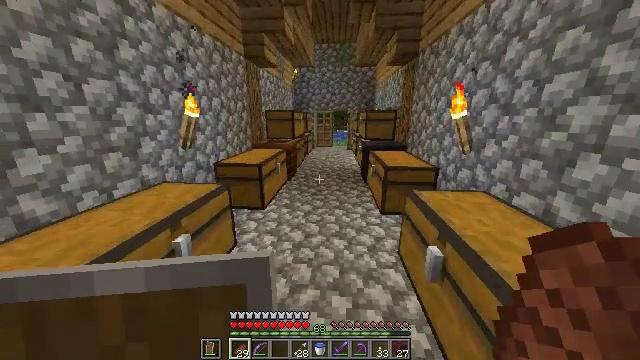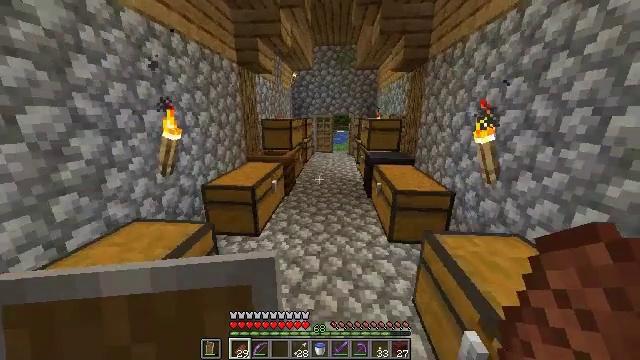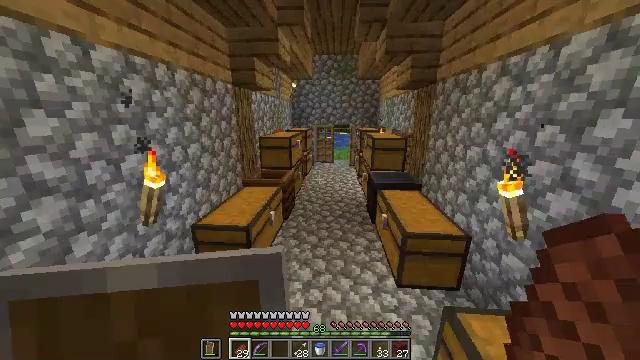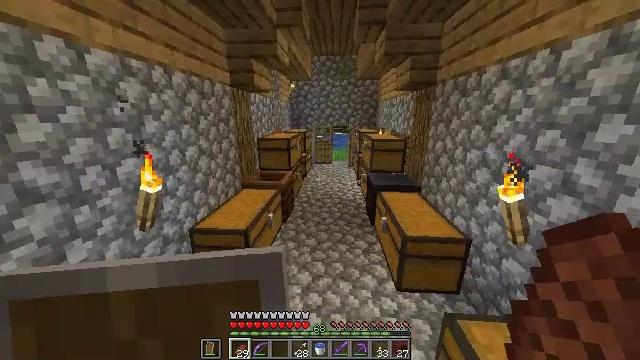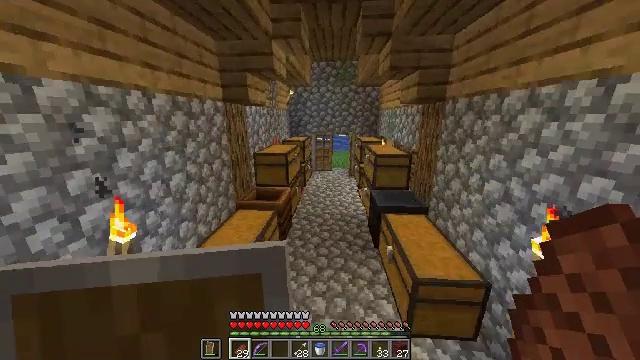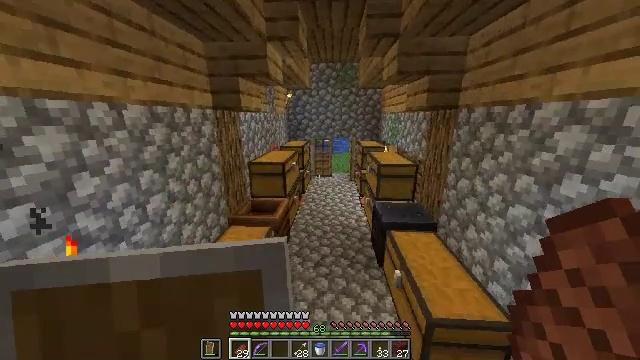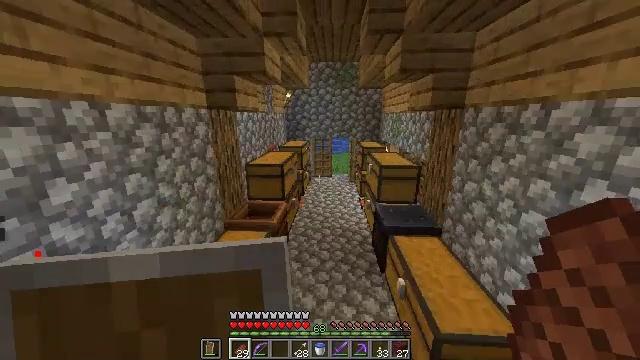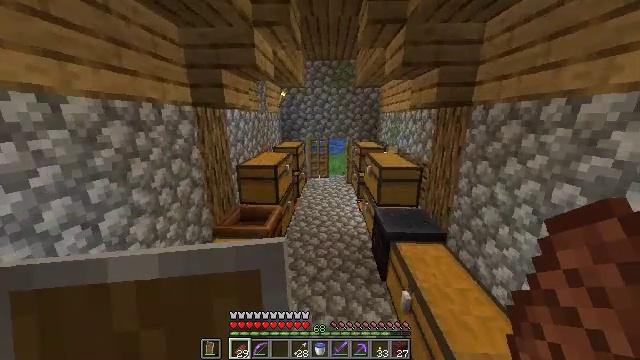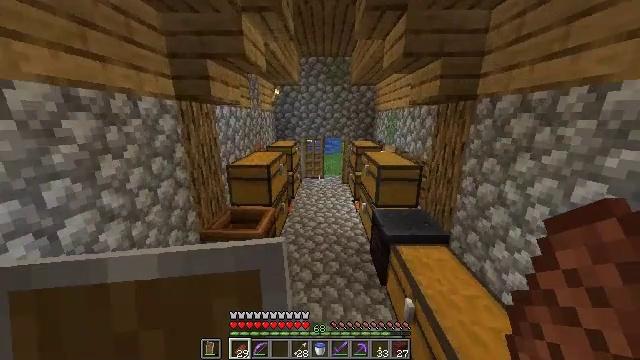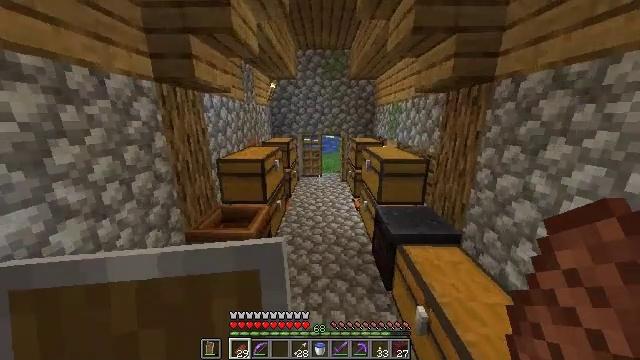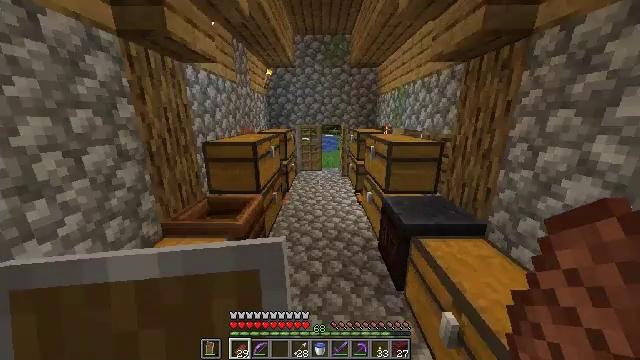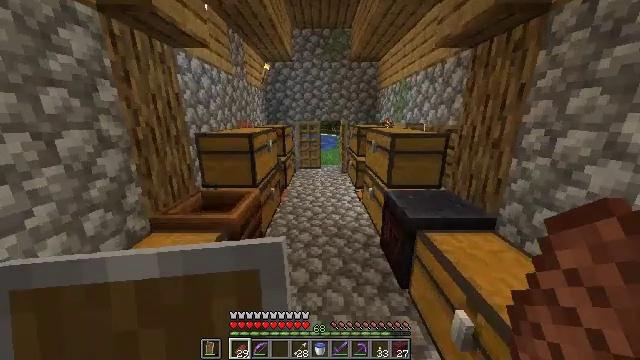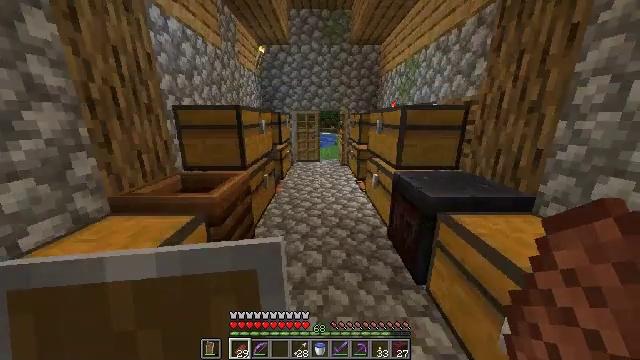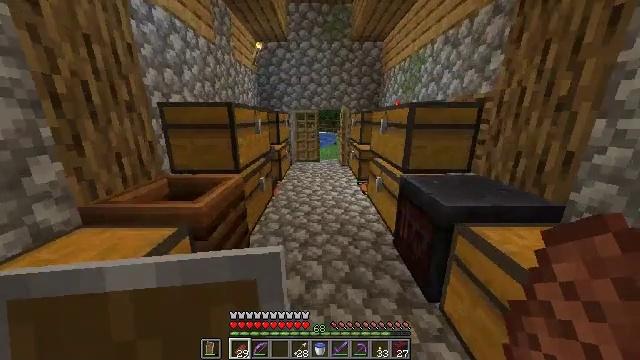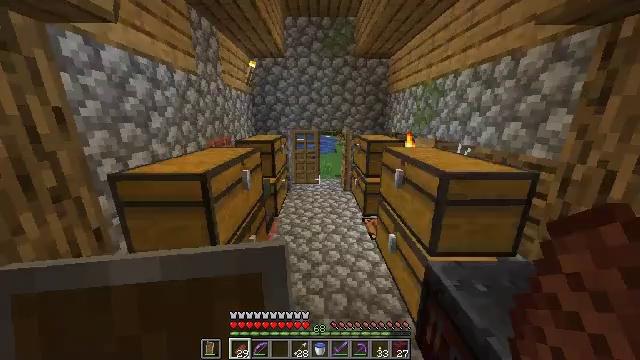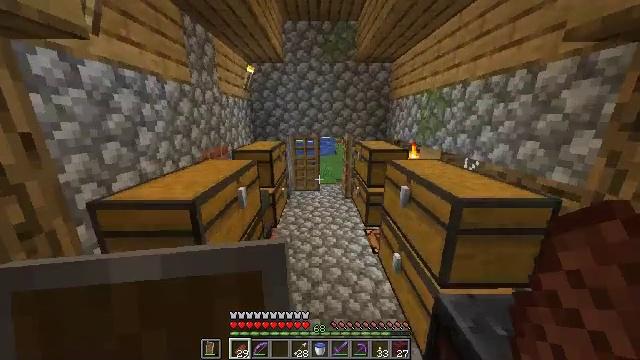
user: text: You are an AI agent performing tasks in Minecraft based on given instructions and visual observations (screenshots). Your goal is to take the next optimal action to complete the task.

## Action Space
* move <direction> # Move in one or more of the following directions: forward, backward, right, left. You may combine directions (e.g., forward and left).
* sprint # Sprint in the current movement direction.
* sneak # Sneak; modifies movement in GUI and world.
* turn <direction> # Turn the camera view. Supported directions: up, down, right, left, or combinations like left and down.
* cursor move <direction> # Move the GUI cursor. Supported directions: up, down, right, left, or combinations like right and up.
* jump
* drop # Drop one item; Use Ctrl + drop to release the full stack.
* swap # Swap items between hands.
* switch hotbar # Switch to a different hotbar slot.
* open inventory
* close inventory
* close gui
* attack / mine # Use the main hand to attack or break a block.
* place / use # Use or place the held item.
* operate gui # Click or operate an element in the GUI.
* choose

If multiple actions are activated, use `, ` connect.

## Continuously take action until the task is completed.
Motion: motion action
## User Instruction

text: Gather a pumpkin block.
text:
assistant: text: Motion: move forward, jump
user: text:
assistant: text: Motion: move forward, jump
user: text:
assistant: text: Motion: move forward, jump
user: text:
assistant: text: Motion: move forward, jump
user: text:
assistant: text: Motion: move forward, jump
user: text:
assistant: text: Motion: move forward, jump
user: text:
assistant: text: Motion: move forward, turn right, jump
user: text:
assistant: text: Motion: move forward, turn right, jump
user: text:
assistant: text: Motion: move forward, jump
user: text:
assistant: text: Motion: move forward, jump
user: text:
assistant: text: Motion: move forward, jump
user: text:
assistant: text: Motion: move forward, jump
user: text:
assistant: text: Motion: move forward, jump
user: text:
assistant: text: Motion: move forward, jump
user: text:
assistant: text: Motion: move forward, jump
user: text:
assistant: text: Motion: move forward, jump
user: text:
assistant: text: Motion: move forward, jump
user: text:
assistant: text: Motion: move forward
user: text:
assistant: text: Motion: move forward
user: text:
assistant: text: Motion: move forward
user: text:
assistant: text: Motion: move forward
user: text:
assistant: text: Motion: move forward
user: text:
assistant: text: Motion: move forward
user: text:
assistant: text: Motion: move forward
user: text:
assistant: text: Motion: move forward
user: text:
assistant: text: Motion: move forward
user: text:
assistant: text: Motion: move forward
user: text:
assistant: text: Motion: move forward
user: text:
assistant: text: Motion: move forward
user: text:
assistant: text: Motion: move forward and move right